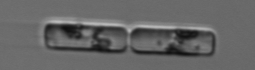
Label: Guinardia_delicatula